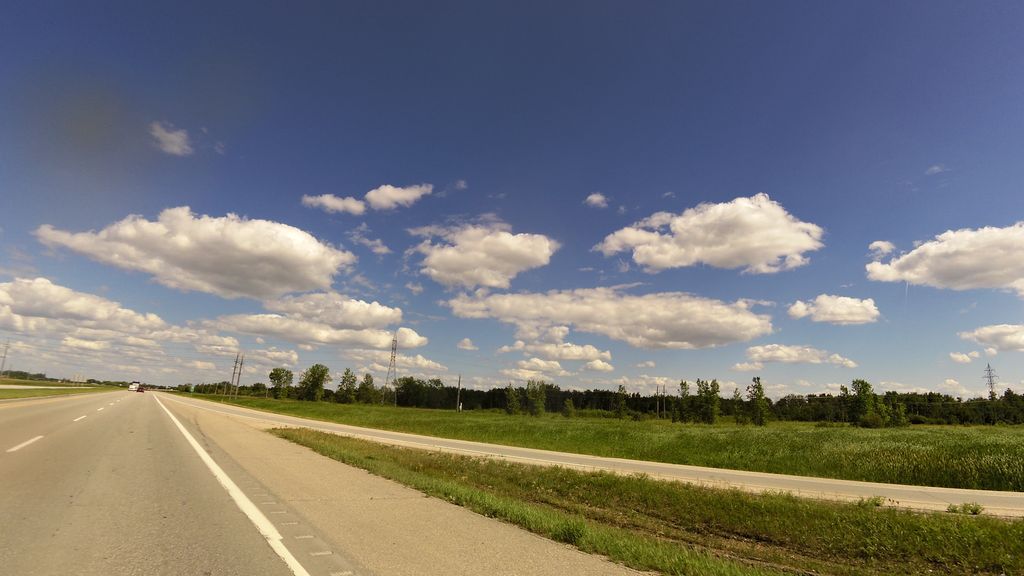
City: winnipeg